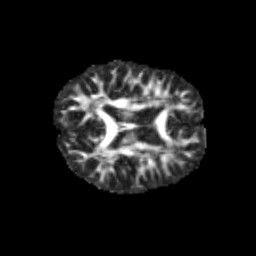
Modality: FA
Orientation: axial
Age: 12
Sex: female
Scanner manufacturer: siemens
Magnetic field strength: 3 T
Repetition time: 3.8 s
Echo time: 0.07 s